Question: So I've made this range bar chart with the MS Chart Control. I have a question:
How can I implement an event handler for when the user clicks on red colour? I can't see one anywhere.
I am uploading the sample graph here
I want to show another graph if you click on red colour on this graph
so how can i create click event handler for this one
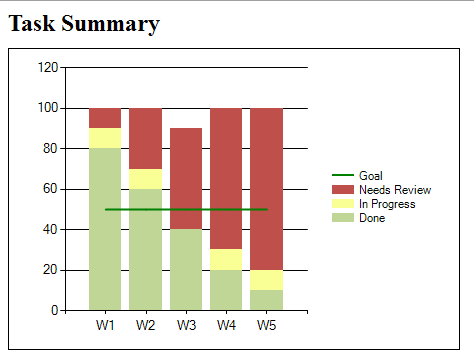
Answer: See <URL> for similar question ... within the click handler do this
'''
var pos = e.Location;
var results = chart1.HitTest(pos.X, pos.Y, false, ChartElementType.DataPoint);
foreach (var result in results)
{
if (result.ChartElementType == ChartElementType.DataPoint)
{
if (result.Series.Points[result.PointIndex].Color == Color.Red)
{
Console.WriteLine("success?");
}
}
}
'''
Note that color could be null on a particular point but appear red on the graph (it would be obtained from the series). As long as you manually set the color on the clickable points, that will work, but you may want to think whether the color is the thing you should be testing.